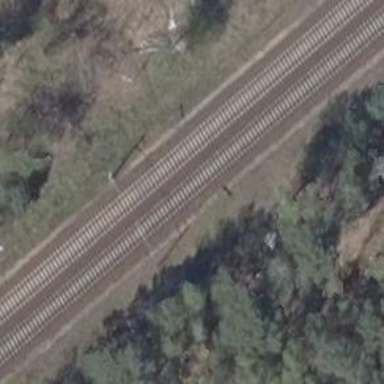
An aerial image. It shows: Railway signal.